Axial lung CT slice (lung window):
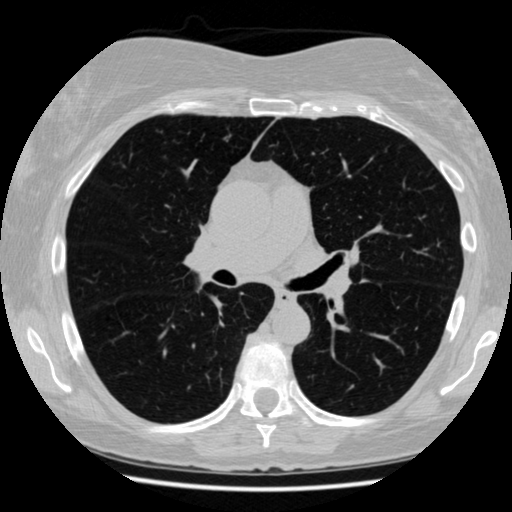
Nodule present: no